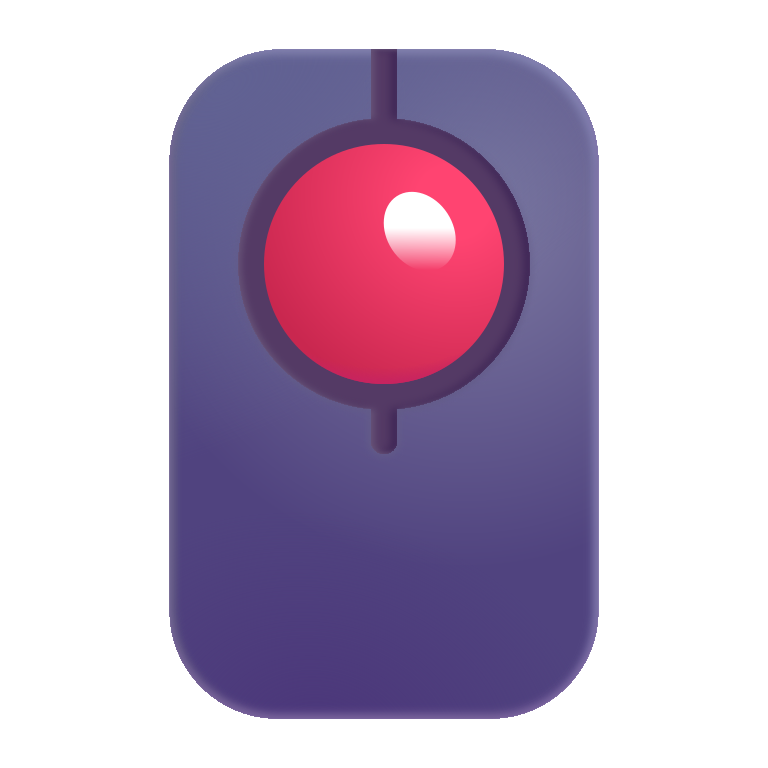
trackball color